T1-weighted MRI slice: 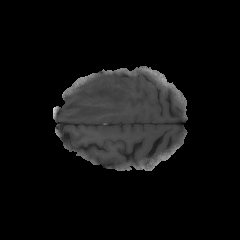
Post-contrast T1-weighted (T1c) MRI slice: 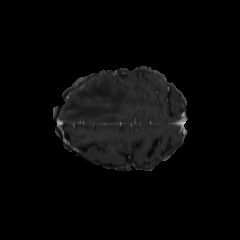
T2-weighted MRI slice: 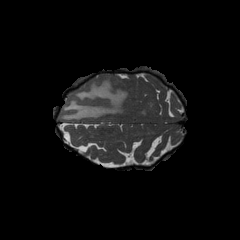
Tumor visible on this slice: yes